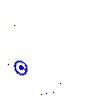
Particle: electron